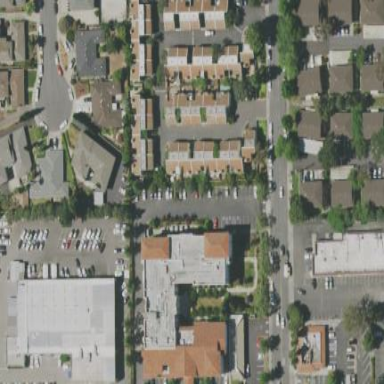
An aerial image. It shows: Image showing building with apartments.